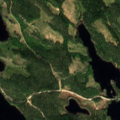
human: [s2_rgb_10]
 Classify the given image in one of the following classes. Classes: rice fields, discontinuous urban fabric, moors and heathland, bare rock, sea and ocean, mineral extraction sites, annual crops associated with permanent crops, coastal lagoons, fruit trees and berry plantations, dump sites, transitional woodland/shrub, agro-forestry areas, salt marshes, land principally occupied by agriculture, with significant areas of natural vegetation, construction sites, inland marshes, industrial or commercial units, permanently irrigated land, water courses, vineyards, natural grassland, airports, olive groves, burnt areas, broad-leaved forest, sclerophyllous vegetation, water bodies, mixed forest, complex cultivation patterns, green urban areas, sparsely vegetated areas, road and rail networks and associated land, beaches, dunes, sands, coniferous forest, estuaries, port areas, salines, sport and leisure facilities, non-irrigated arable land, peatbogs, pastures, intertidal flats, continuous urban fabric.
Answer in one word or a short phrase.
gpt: coniferous forest, mixed forest, water bodies